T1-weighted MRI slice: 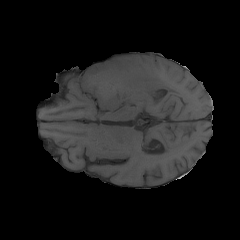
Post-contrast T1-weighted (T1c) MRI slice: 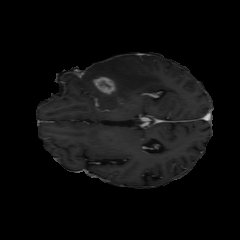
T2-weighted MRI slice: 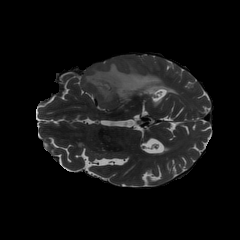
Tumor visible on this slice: yes